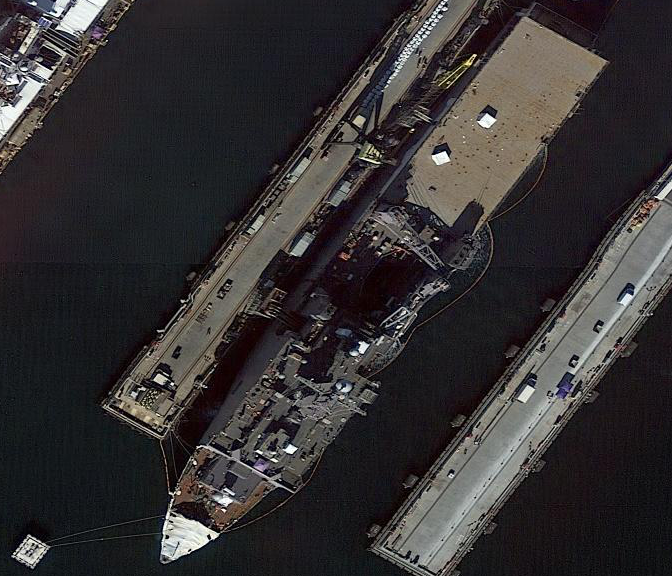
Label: combat